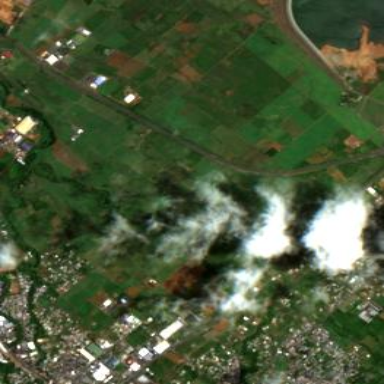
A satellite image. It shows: Farmland with sugarcane crops growing.